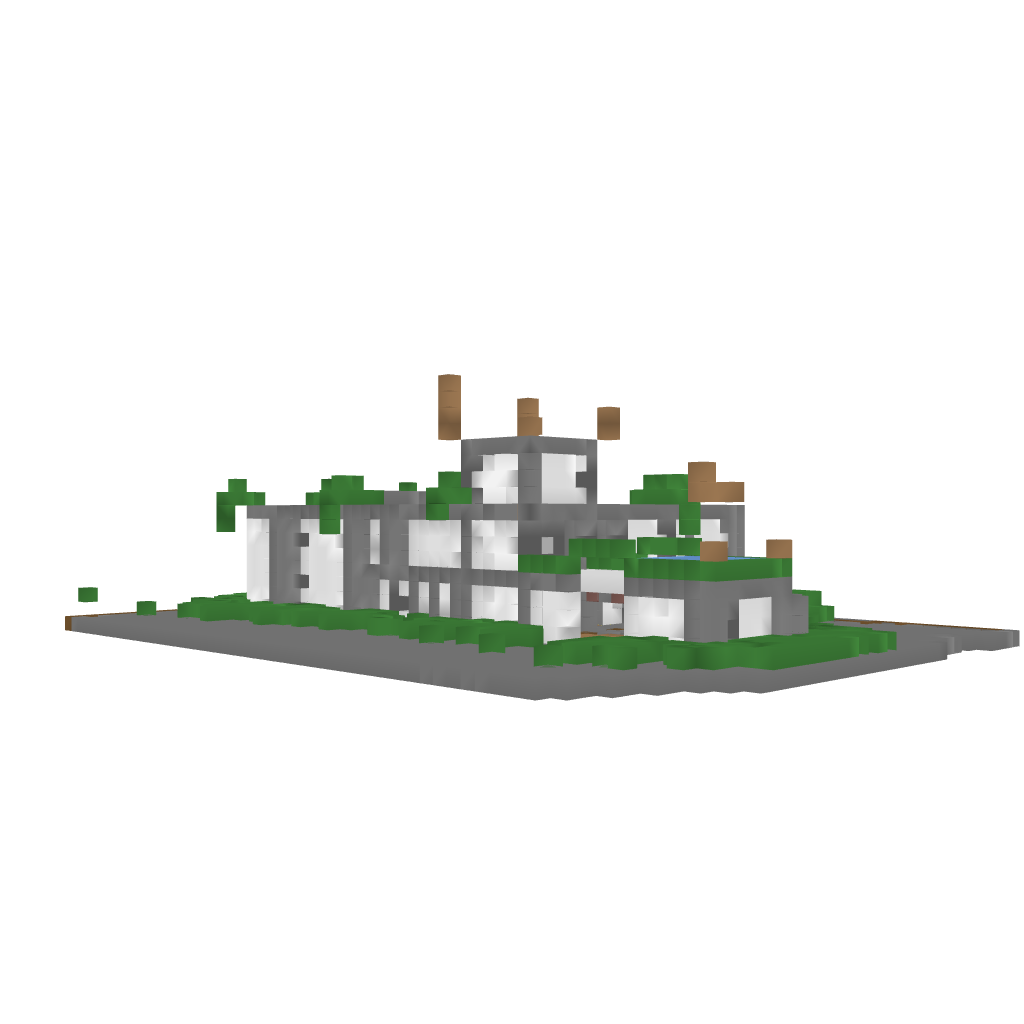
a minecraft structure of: Modern House #3 bad low quality